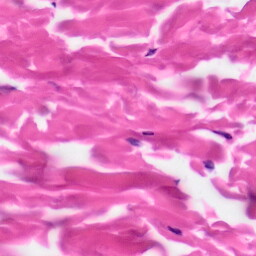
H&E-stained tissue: Skin